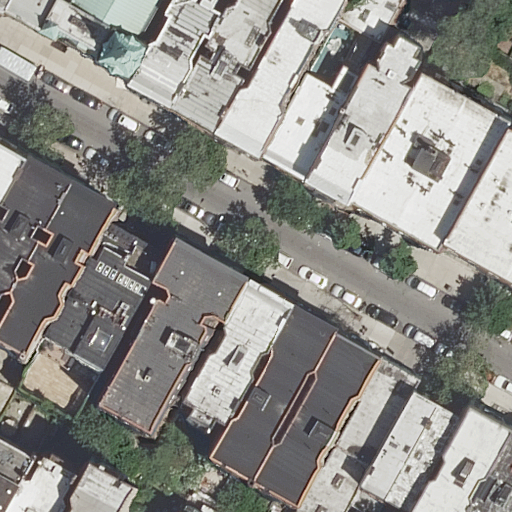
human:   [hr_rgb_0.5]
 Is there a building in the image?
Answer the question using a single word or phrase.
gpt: yes

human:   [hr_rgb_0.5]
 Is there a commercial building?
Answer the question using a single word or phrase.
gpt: no

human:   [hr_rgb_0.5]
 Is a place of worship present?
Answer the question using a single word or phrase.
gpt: yes

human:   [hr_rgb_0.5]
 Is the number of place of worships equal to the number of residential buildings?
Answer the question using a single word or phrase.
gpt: no

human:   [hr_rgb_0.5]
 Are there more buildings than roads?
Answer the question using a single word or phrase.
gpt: yes

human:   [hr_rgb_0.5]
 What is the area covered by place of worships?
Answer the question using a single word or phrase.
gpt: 123m2

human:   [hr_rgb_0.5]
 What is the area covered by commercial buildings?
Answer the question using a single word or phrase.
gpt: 0m2

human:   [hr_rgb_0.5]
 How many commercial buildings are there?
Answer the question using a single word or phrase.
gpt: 0

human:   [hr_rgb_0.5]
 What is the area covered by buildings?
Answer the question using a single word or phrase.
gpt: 5730m2

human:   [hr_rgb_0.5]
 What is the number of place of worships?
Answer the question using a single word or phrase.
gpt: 1

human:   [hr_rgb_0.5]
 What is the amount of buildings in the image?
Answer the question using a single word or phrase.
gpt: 28

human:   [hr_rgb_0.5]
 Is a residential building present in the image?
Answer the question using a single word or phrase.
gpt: yes

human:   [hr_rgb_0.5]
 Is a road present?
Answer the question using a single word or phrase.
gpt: yes

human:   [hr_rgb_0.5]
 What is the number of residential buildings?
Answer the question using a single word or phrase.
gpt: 28

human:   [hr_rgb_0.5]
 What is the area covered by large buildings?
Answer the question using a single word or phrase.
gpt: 612m2

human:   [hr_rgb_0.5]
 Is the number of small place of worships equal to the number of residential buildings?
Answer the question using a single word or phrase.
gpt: no

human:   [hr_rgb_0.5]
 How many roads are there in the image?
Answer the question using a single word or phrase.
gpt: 1

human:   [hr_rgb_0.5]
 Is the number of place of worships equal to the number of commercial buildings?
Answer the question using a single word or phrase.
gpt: no

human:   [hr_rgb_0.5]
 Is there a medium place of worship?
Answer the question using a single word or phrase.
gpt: yes

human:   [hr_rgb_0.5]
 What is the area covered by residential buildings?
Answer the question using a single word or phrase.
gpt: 5730m2

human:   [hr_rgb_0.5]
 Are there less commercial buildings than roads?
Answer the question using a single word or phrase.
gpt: yes

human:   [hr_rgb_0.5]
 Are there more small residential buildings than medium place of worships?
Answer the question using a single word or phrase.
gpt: yes

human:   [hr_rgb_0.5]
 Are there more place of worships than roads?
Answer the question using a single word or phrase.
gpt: no

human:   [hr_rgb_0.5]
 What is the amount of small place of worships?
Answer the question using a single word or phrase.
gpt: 0

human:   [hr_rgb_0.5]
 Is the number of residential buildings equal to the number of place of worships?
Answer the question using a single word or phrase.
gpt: no

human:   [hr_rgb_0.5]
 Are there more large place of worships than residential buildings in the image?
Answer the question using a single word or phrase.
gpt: no

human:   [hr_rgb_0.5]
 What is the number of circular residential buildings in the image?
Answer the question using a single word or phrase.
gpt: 0

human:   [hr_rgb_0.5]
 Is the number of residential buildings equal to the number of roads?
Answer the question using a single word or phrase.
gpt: no

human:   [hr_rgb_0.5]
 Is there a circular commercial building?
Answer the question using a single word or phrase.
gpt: no

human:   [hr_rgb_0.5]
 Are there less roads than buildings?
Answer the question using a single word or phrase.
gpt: yes

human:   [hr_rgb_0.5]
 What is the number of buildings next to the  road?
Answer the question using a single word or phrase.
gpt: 28

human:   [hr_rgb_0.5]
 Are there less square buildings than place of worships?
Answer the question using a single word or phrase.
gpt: yes

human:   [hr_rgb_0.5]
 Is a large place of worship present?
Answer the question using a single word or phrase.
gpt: no

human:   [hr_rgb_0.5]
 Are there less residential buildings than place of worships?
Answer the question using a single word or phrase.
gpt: no

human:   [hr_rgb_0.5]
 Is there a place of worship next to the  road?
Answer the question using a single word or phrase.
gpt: yes

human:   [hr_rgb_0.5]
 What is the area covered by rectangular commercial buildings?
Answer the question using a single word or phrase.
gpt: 0m2

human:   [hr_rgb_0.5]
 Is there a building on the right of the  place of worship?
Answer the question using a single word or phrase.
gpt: yes

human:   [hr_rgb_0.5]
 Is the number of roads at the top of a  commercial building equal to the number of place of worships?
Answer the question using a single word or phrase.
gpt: no

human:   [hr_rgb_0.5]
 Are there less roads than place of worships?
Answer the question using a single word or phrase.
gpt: no

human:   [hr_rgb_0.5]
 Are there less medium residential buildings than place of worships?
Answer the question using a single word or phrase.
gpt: no

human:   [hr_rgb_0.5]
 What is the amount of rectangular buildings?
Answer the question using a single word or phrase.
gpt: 13

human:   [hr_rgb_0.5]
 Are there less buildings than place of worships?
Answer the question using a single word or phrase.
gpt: no

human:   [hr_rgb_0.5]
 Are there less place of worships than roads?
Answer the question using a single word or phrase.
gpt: no

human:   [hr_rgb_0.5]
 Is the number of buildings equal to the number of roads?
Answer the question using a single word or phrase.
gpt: no

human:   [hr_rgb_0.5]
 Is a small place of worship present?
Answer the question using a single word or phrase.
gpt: no

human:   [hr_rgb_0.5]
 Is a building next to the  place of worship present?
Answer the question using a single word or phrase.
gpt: yes

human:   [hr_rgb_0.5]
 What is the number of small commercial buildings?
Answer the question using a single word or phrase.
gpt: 0

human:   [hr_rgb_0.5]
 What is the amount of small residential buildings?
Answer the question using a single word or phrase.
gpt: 10

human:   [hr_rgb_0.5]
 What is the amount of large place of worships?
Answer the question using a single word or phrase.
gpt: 0

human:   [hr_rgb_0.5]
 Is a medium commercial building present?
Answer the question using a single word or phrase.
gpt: no

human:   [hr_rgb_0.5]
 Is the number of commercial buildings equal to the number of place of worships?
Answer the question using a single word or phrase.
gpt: no

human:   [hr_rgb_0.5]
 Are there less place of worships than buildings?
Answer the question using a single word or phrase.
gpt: yes

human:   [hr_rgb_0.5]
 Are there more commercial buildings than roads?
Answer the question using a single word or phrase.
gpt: no

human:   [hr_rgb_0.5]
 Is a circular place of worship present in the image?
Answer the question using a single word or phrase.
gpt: no

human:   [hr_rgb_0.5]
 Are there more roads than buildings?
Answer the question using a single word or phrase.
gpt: no

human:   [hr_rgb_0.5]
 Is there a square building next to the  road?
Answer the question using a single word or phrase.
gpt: no

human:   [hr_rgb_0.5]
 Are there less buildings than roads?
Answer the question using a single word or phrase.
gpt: no

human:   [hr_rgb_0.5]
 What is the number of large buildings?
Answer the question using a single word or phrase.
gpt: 1

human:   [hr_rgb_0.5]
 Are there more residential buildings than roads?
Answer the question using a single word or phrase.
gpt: yes

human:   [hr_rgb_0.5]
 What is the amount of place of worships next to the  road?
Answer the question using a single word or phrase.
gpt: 1

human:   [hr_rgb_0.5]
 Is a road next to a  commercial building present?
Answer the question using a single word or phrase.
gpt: no

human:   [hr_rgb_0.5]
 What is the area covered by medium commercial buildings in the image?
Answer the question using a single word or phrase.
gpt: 0m2

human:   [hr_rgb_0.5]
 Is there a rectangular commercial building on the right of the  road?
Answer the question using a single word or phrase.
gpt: no

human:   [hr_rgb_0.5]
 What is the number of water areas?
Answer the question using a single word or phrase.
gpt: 0